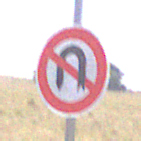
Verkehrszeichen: VerbotWenden
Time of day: Midday
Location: Outdoor (Nature)
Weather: PartlyCloudy
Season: NotSpecified
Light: Natural